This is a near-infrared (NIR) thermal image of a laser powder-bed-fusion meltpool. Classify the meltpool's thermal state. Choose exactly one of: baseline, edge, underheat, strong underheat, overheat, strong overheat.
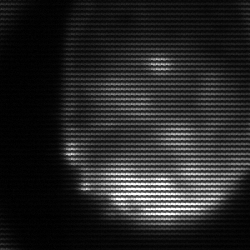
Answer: edge